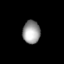
Tissue: lung
Cell type: Epithelial cells
Senescence score: 0.1943
Nuclear area (px): 391
Mean DAPI intensity: 156.417